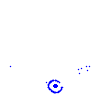
Particle: proton